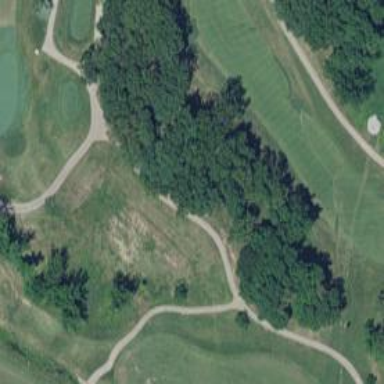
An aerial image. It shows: Service road designated as golf cart path.